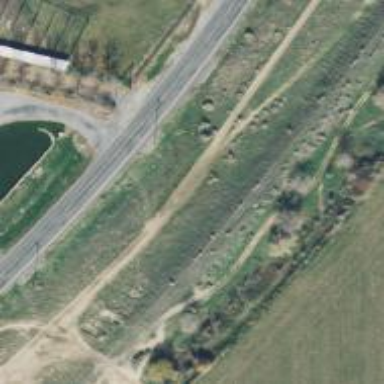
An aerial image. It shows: Abandoned railway.